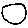
Label: circle